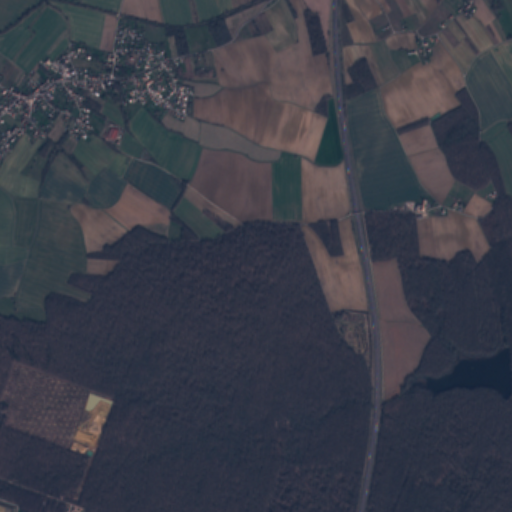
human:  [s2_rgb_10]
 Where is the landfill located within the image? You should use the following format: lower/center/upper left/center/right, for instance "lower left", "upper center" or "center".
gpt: The landfill is located in the lower left of the image.
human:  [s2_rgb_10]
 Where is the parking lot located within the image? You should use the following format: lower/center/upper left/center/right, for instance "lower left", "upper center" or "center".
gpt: The parking lot is located in the upper left of the image.
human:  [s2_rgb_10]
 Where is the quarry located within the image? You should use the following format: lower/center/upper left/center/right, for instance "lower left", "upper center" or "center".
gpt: The quarry is located in the lower left of the image.
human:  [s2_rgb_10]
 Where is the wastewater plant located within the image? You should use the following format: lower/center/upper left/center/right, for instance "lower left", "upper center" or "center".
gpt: The wastewater plant is located in the upper left of the image.
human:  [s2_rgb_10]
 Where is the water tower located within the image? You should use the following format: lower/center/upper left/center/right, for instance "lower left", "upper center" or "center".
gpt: The water tower is located in the upper right of the image.
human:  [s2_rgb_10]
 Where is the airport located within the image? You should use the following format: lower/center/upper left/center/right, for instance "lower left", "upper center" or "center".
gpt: There is no airport in the image.